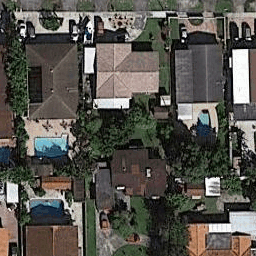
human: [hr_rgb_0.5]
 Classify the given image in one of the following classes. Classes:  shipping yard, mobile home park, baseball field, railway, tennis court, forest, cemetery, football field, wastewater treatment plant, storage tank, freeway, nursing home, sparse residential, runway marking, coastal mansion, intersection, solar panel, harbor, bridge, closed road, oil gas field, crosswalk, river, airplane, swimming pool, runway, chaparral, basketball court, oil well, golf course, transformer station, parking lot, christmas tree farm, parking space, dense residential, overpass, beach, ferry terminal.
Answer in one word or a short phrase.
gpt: dense residential